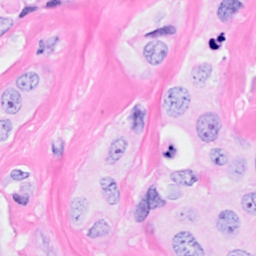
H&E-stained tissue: Breast